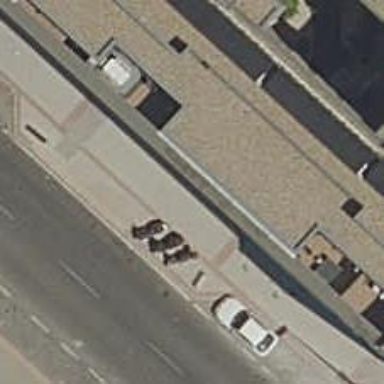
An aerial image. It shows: Bus stop with platform for public transport.